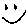
Label: smiley face